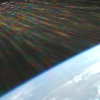
Label: sunburn